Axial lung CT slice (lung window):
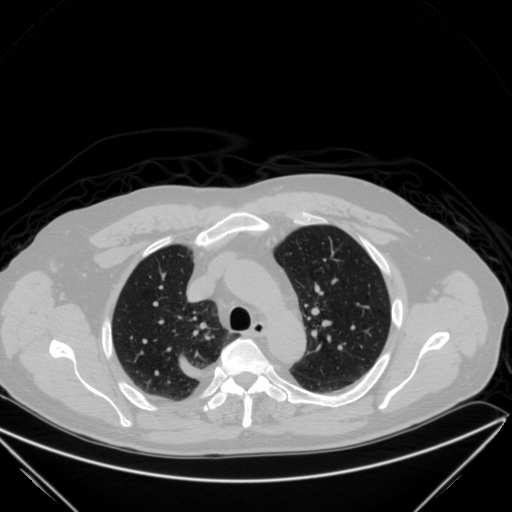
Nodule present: yes
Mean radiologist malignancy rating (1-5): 3